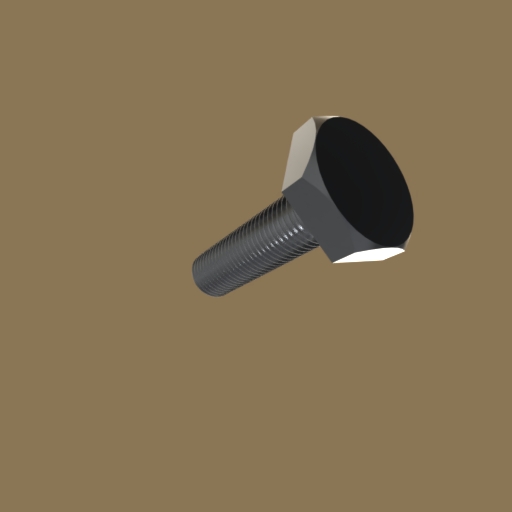
Label: bolt